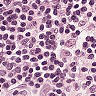
Metastatic tissue present: no